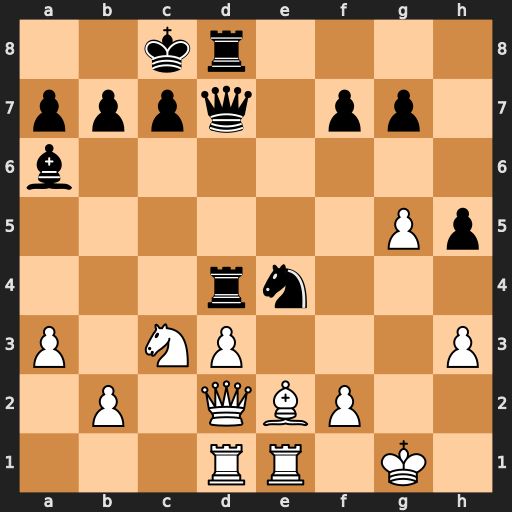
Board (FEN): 2kr4/pppq1pp1/b7/6Pp/3rn3/P1NP3P/1P1QBP2/3RR1K1
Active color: w
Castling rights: -
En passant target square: -
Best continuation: Nxe4 Rxe4 dxe4 Qxd2 Rxd2